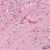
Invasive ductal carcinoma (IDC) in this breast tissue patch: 1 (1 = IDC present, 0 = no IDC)